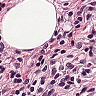
Metastatic tissue present: no